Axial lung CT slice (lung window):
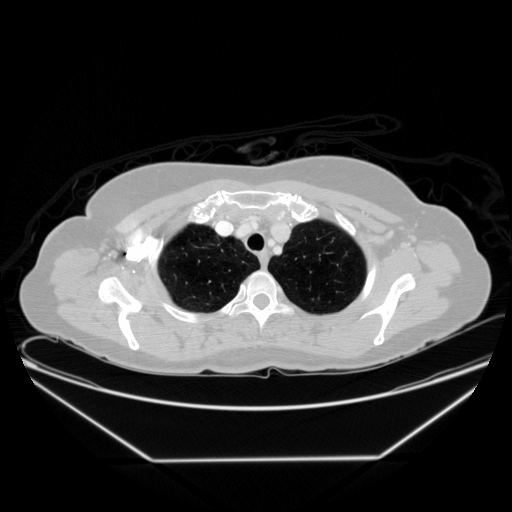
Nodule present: no